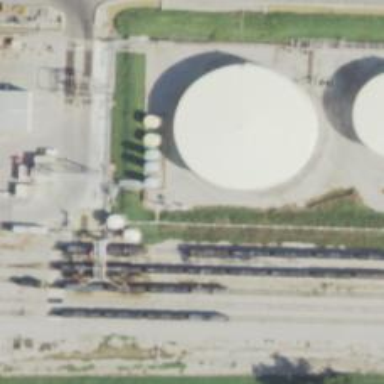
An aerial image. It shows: Storage tank that is man-made.